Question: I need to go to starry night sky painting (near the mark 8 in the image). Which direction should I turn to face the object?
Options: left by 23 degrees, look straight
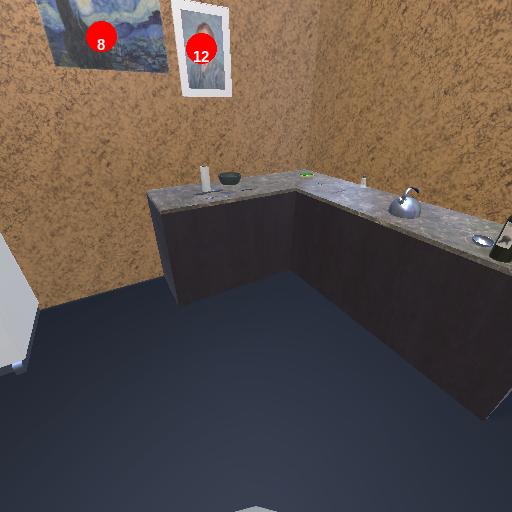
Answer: left by 23 degrees